Field crop: maize
Growth stage: 1
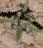
Species: atriplex